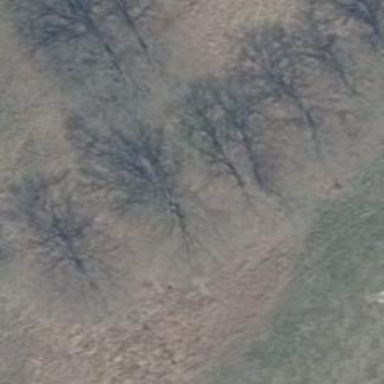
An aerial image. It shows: Row of trees in natural setting.